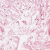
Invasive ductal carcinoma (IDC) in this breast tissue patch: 0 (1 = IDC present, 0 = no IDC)